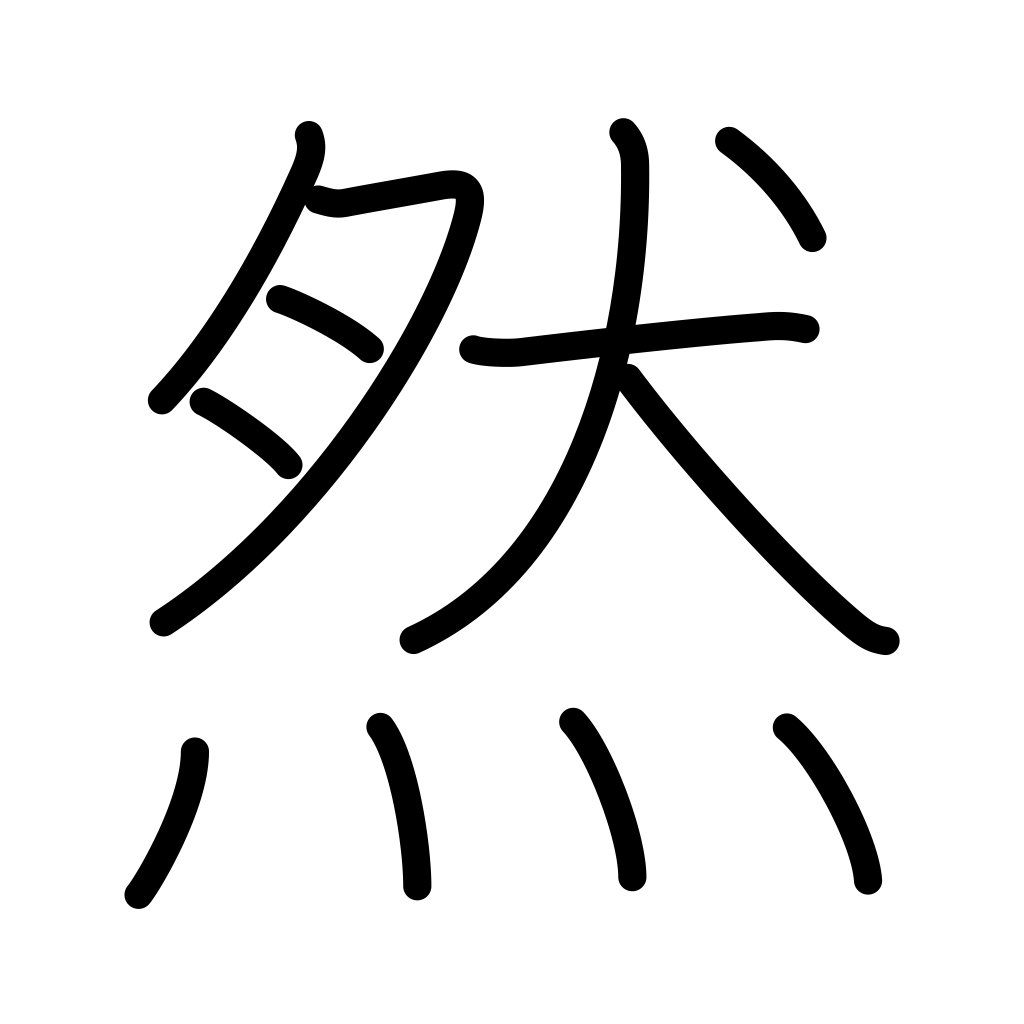
Meaning: sort of thing, so, if so, in that case, well